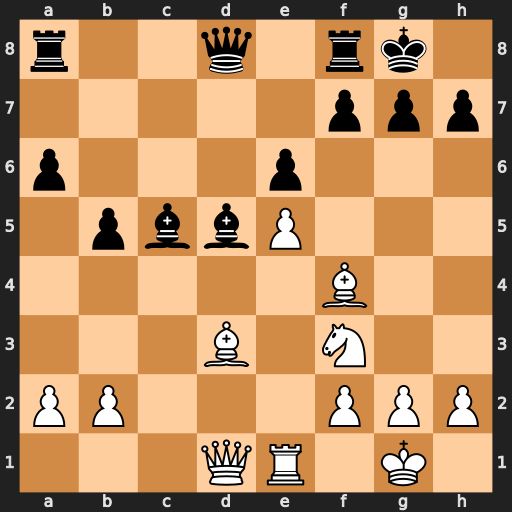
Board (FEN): r2q1rk1/5ppp/p3p3/1pbbP3/5B2/3B1N2/PP3PPP/3QR1K1
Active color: w
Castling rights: -
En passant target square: -
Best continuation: Bxh7+ Kxh7 Ng5+ Kg8 Qh5